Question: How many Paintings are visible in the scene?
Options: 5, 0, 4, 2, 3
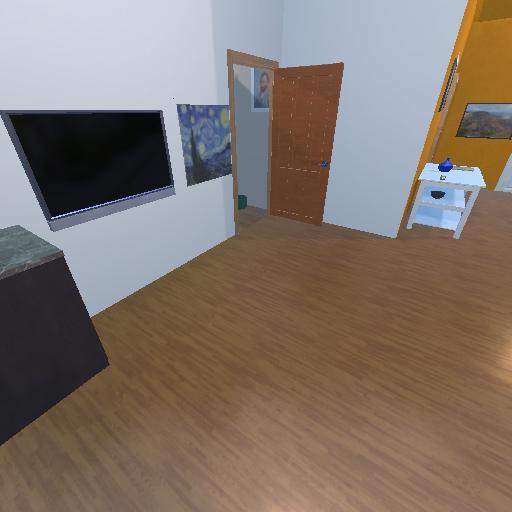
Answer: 5